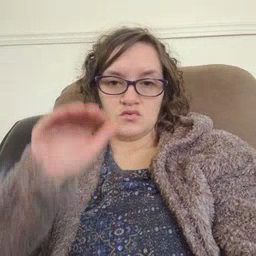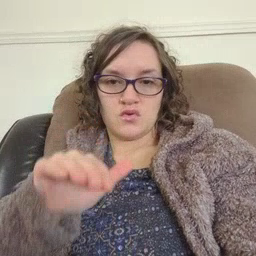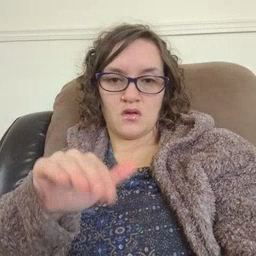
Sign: child